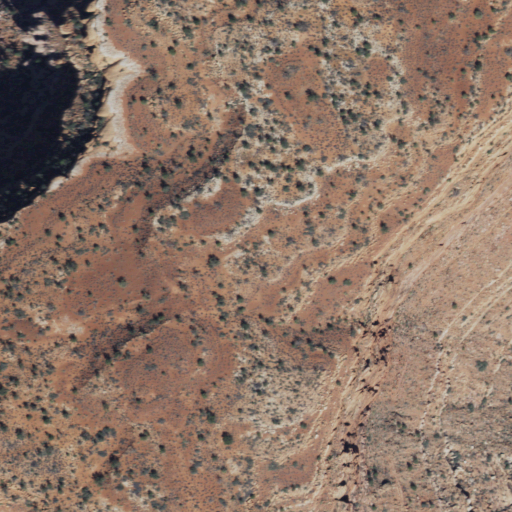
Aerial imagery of plain(s) in Arizona named Huxley Terrace containing shrub and barren land